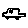
Label: car